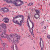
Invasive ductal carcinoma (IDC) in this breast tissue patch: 1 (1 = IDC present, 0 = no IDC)